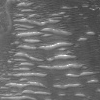
Atmospheric dust classification: not_dusty